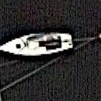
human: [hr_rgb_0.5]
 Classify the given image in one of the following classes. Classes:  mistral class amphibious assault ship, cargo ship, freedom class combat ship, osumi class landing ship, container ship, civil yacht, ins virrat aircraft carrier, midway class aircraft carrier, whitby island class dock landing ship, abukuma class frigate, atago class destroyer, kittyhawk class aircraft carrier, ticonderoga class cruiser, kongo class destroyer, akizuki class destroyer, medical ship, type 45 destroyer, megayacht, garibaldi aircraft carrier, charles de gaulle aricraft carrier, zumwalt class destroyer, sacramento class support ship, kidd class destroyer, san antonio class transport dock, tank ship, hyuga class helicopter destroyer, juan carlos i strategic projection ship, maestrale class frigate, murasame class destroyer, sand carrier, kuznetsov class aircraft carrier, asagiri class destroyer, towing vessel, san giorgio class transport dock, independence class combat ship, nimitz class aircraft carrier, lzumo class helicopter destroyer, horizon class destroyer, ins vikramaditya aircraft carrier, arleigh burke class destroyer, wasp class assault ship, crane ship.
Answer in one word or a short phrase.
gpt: Civil yacht